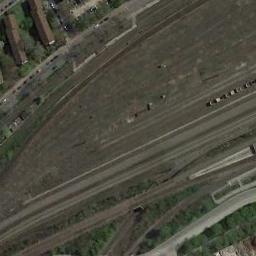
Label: railway